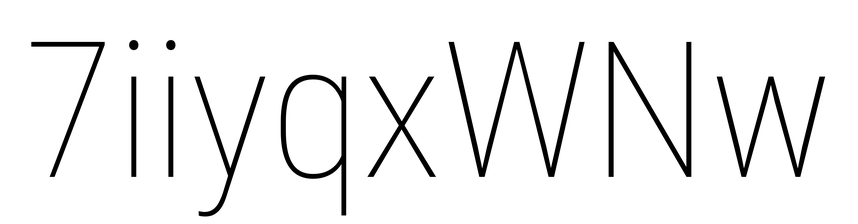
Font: Roboto_Condensed_Thin